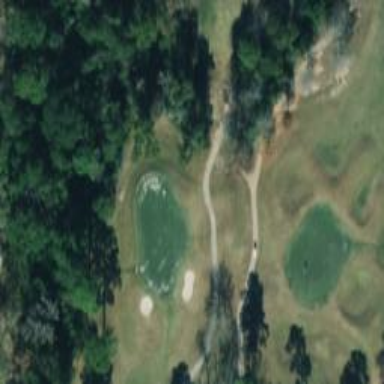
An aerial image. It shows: View of golf hole.